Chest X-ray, PA view. Patient: 31 years old, sex F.
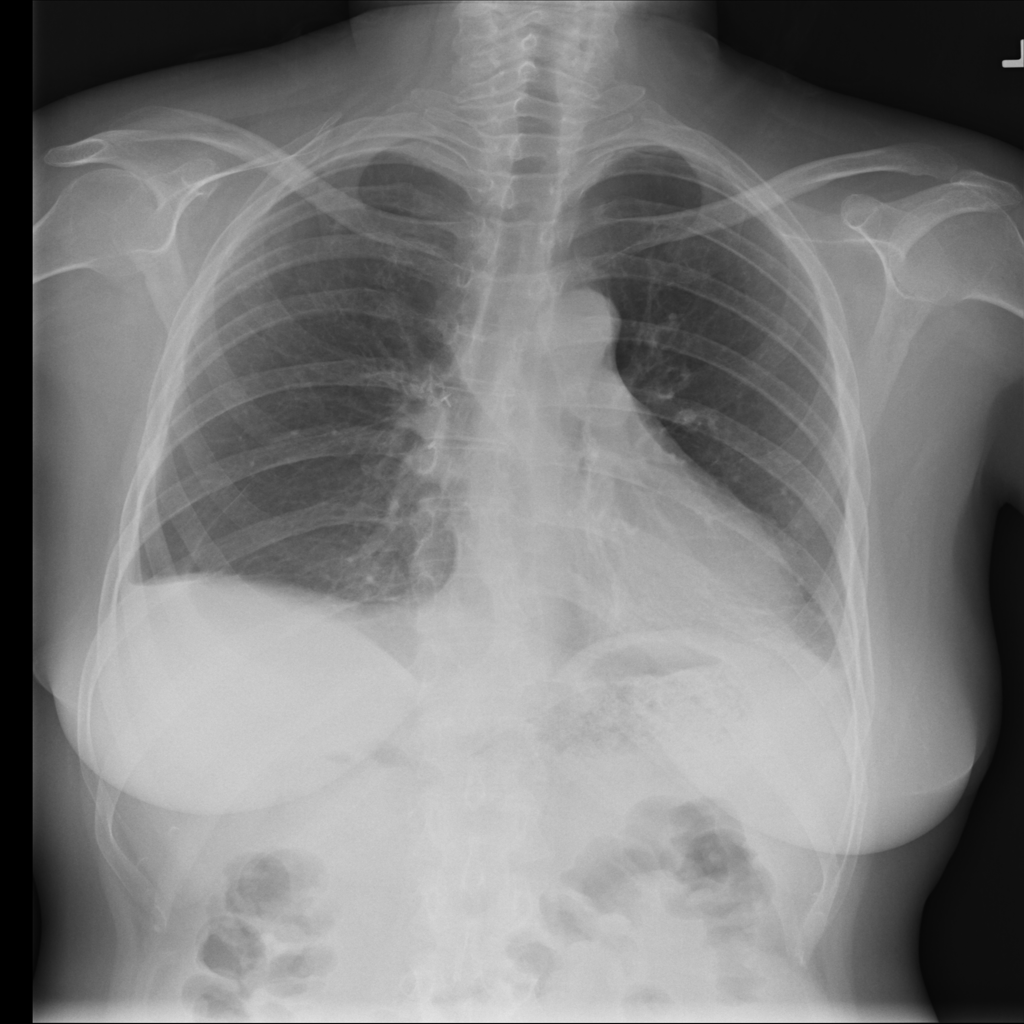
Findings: No Finding